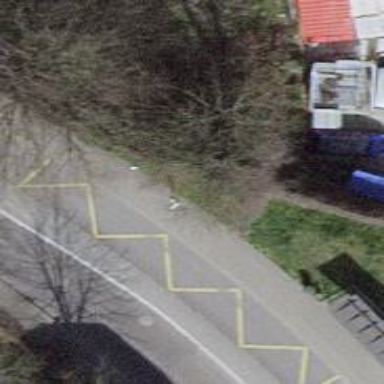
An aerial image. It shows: Sidewalk with asphalt surface leading to public transport platform. The platform has shelter.